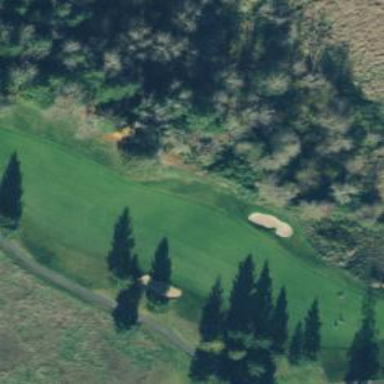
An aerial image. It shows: View of golf hole.